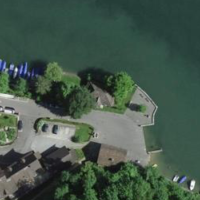
EUNIS habitat code: 15
Species observed at this site:
Himantoglossum hircinum
Rubus caesius
Asplenium trichomanes
Calamagrostis epigejos